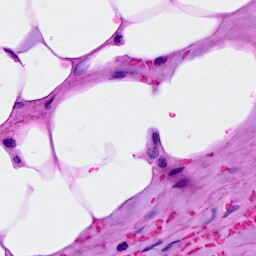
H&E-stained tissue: Breast